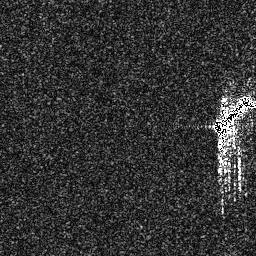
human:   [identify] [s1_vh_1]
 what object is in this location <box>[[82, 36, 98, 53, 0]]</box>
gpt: <ref>1 large ship at the right</ref>